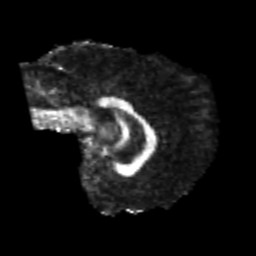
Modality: FA
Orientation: sagittal
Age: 22
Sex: male
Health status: healthy
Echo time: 0.074 s